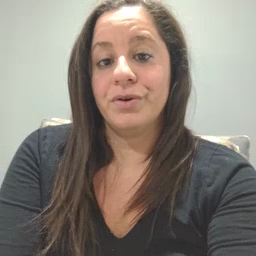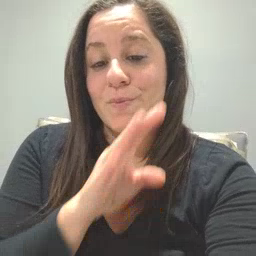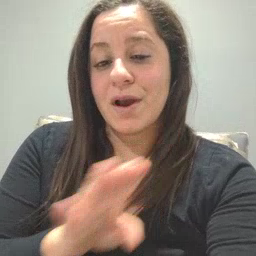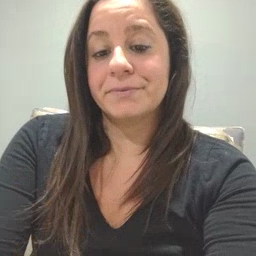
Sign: quiet